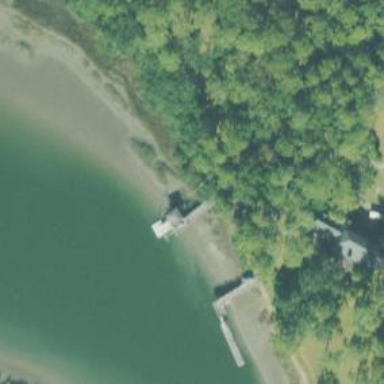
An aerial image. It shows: Pier with mooring facilities.